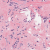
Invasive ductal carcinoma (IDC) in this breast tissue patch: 0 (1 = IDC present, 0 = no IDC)